Sex: M
Age: 55
Scanner: Avanto
Primary tumour origin: Other
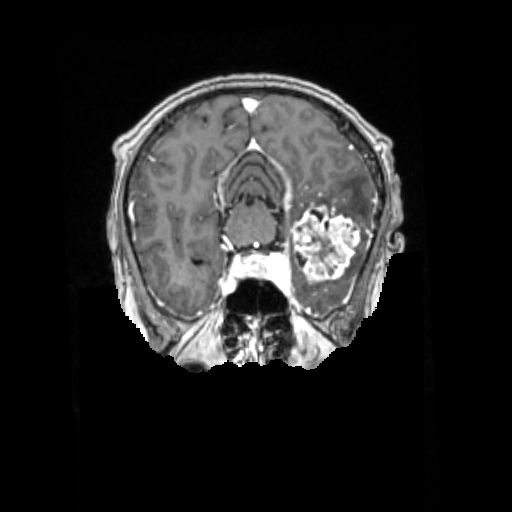
Segmented lesion volume (cc): 34.75
Number of lesion components: 1